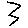
Label: zigzag